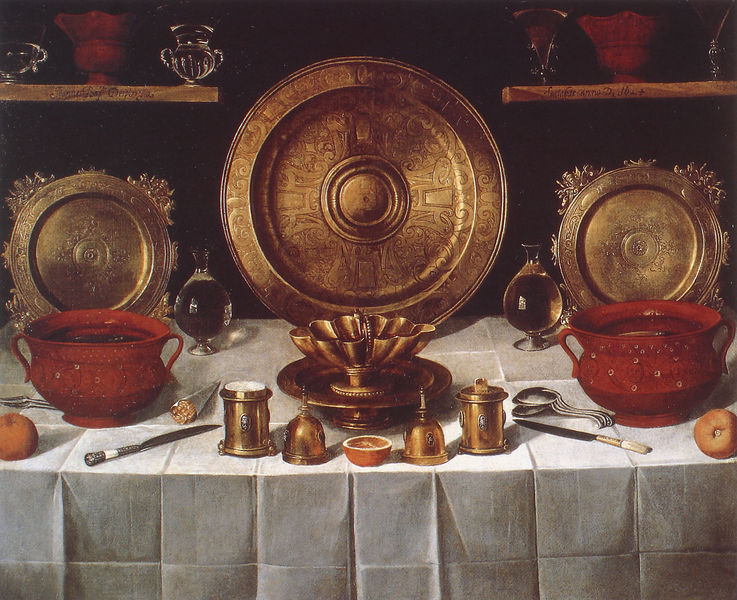
Titel: Stilleben mit vergoldeten Silbertabletts
Künstler: Juan Bautista de Espinosa
Institution: Spanien, Sammlung Masaveu
Schlagwörter: gemälde, weiß, glas, orange, tisch, rot, messer, schale, schüssel, silber, teller, niederlande, tischdecke, tischtuch, gold, stilleben, apfel, topf, schrift, löffel, tafel, metall, bronze, geschirr, verziert, glocke, besteck, flüssigkeit, goldenes zeitalter, regale, zitrone, gefäße, verzeirung, wertvoll, karaffen, dosen, graviert, zitrus, e, cuprum, kuprum